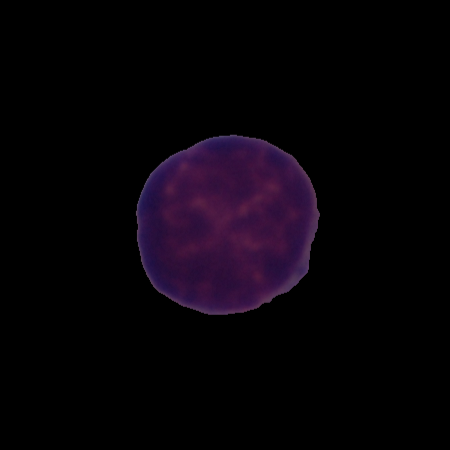
Label: healthy